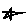
Label: star